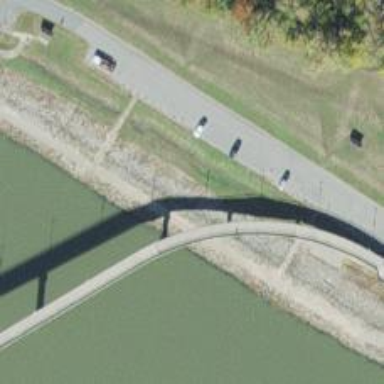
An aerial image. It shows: Bridge with supports.